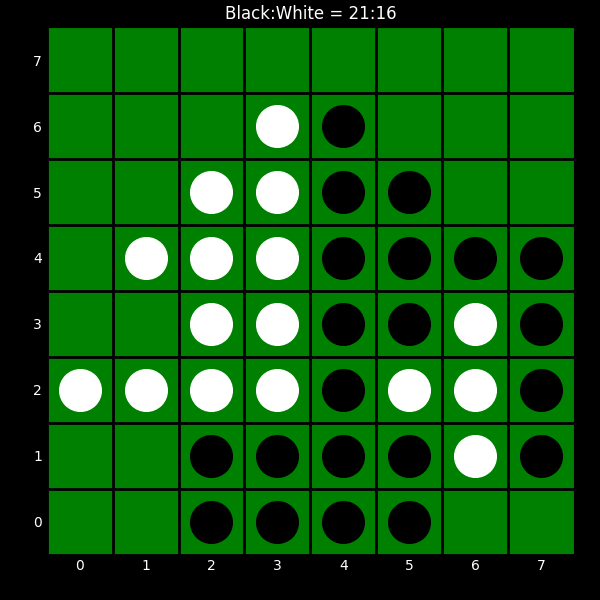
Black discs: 21
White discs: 16